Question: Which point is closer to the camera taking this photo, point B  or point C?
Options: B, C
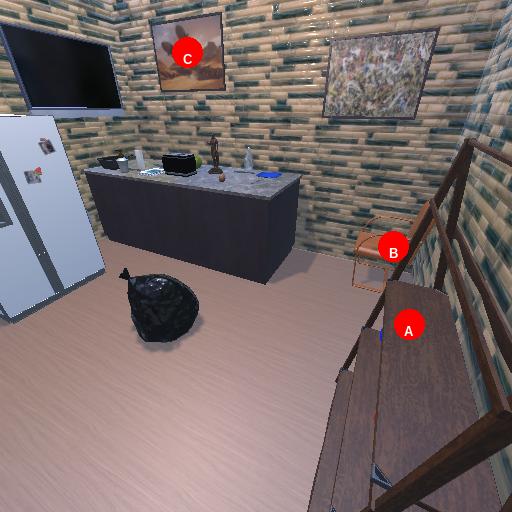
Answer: B